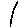
Label: line